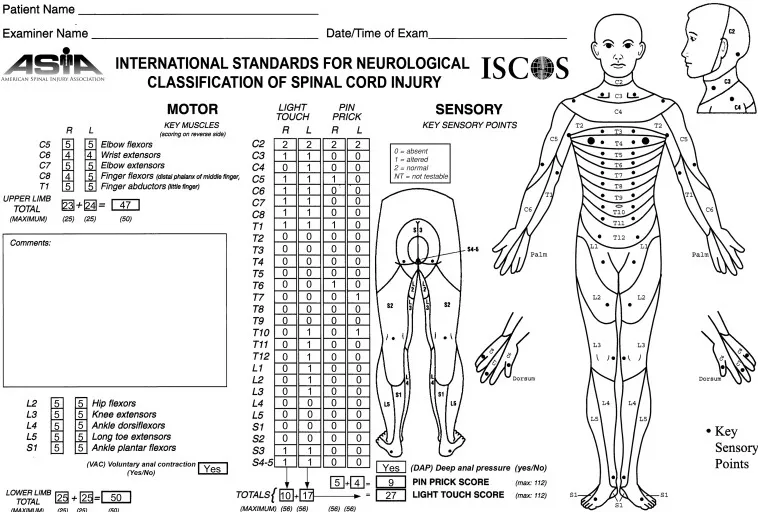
ASIA classification of the patient after recovery, performed according to the International Standards for Neurological Classification.
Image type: pathology (fish)